Current action and preconditions to check: trajectory_clear

Your task: For each precondition in the list above, predict whether it will hold at this action.

Consider the current scene as observed from the mobile robot's camera, and analyze the predicted future states of all dynamic agents (e.g., people, animals, vehicles, or any moving entities) within the NEXT SECOND.

IMPORTANT: Only answer "very likely" if you are absolutely certain—based on strong, clear evidence—that a dynamic agent will violate the precondition in the predicted future state. Do NOT answer "very likely" for unlikely, ambiguous, or low-probability risks.

Ask yourself for each precondition: Is there a high probability, with clear and convincing evidence, that the predicted future states of any dynamic agent will interfere with the predicted future state of the currently executing action within the NEXT SECOND, causing that precondition to fail?

Assess the risk level based on these predictions. Use "likely" or "very likely" if motions create a clear risk of interference.

Use "neutral" or "improbable" if agents are nearby but their predicted paths are clearly diverging or non-conflicting.

Failure Risk Categories: "very improbable", "improbable", "neutral", "likely", "very likely"

Answer Format: Output ONLY the probability_of_failure value from these categories: "very improbable", "improbable", "neutral", "likely", "very likely"

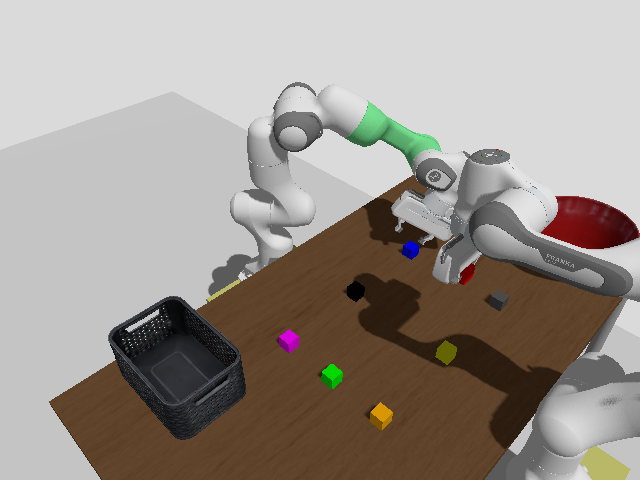

Answer: very improbable